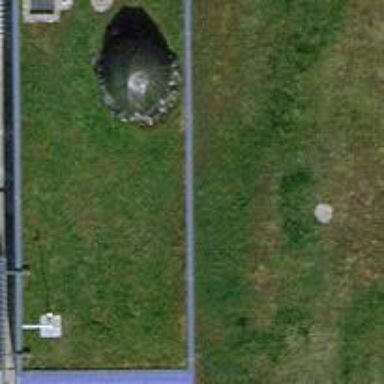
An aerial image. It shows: Observatory building with flat roof.